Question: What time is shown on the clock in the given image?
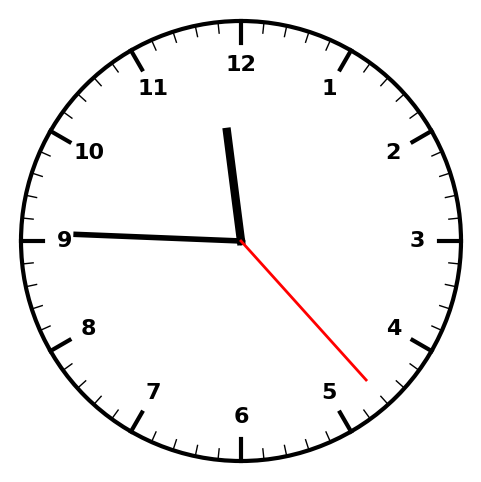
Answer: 11:45:23